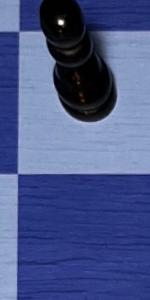
Label: Empty